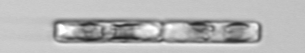
Label: Guinardia_delicatula